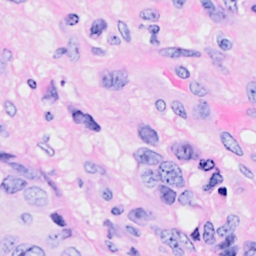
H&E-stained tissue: Breast